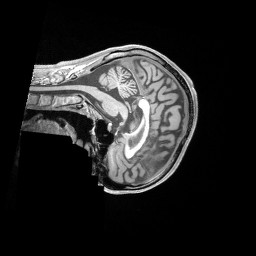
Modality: T1w
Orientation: sagittal
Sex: female
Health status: ill
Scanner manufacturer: siemens
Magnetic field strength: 3 T
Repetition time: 1.66 s
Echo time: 0.00254 s